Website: bh-photo
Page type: address-validator
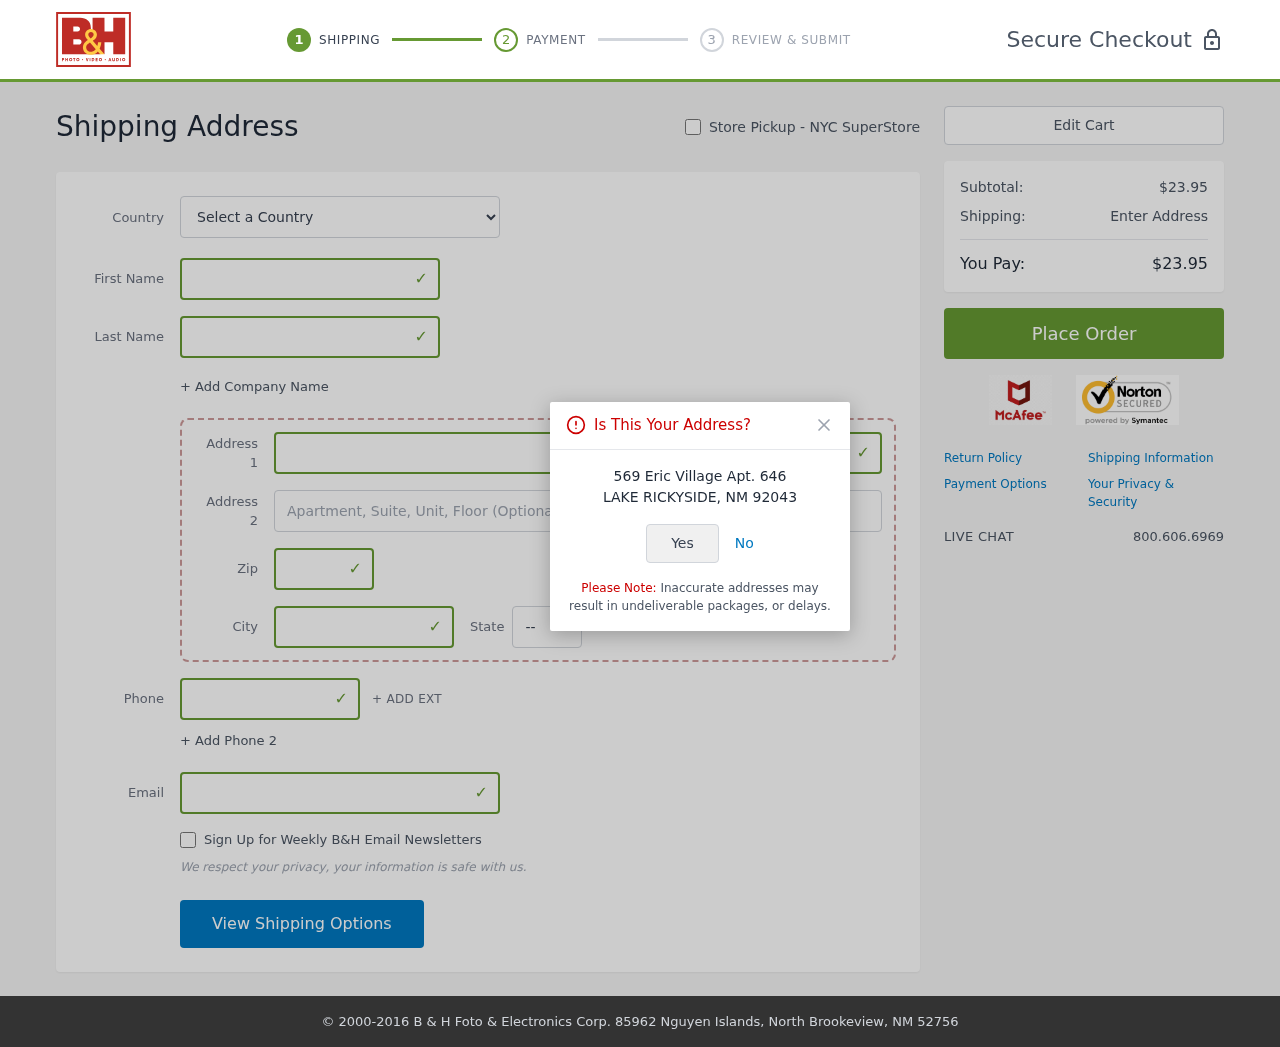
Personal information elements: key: PII_CITY
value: Lake Rickyside
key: PII_COUNTRY
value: United States
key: PII_EMAIL
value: wdeleon@hotmail.com
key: PII_FIRSTNAME
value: William
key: PII_LASTNAME
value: Deleon
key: PII_PHONE
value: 5804514572
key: PII_POSTCODE
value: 92043
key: PII_STATE_ABBR
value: NM
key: PII_STREET
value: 569 Eric Village Apt. 646
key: PII_STREET2
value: Apt. 702
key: PII_CITY_CONFIRM
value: LAKE RICKYSIDE
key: PII_POSTCODE_FULL
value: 92043
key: PII_POSTCODE_NUMERIC
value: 92043
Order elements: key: ORDER_SUBTOTAL
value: $23.95
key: ORDER_TOTAL
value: $23.95